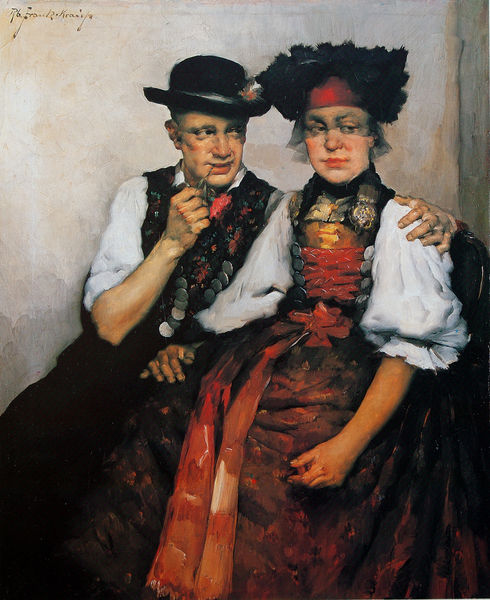
Titel: Dachauer Bauernpaar
Künstler: Robert Frank-Krauß
Standort: Tegernsee
Institution: Galerie Duensing
Schlagwörter: mann, weiß, sitzen, frau, grau, hut, schwarz, rot, schleier, schleife, bluse, portrait, gold, reich, stickerei, paar, mieder, pfeife, homme, knöpfe, weste, masche, melone, bayern, chapeau, tracht, rouge, femme, main, costume, schwarzwald, embrasser, paire, österrich, a couple in traditional costumes